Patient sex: M
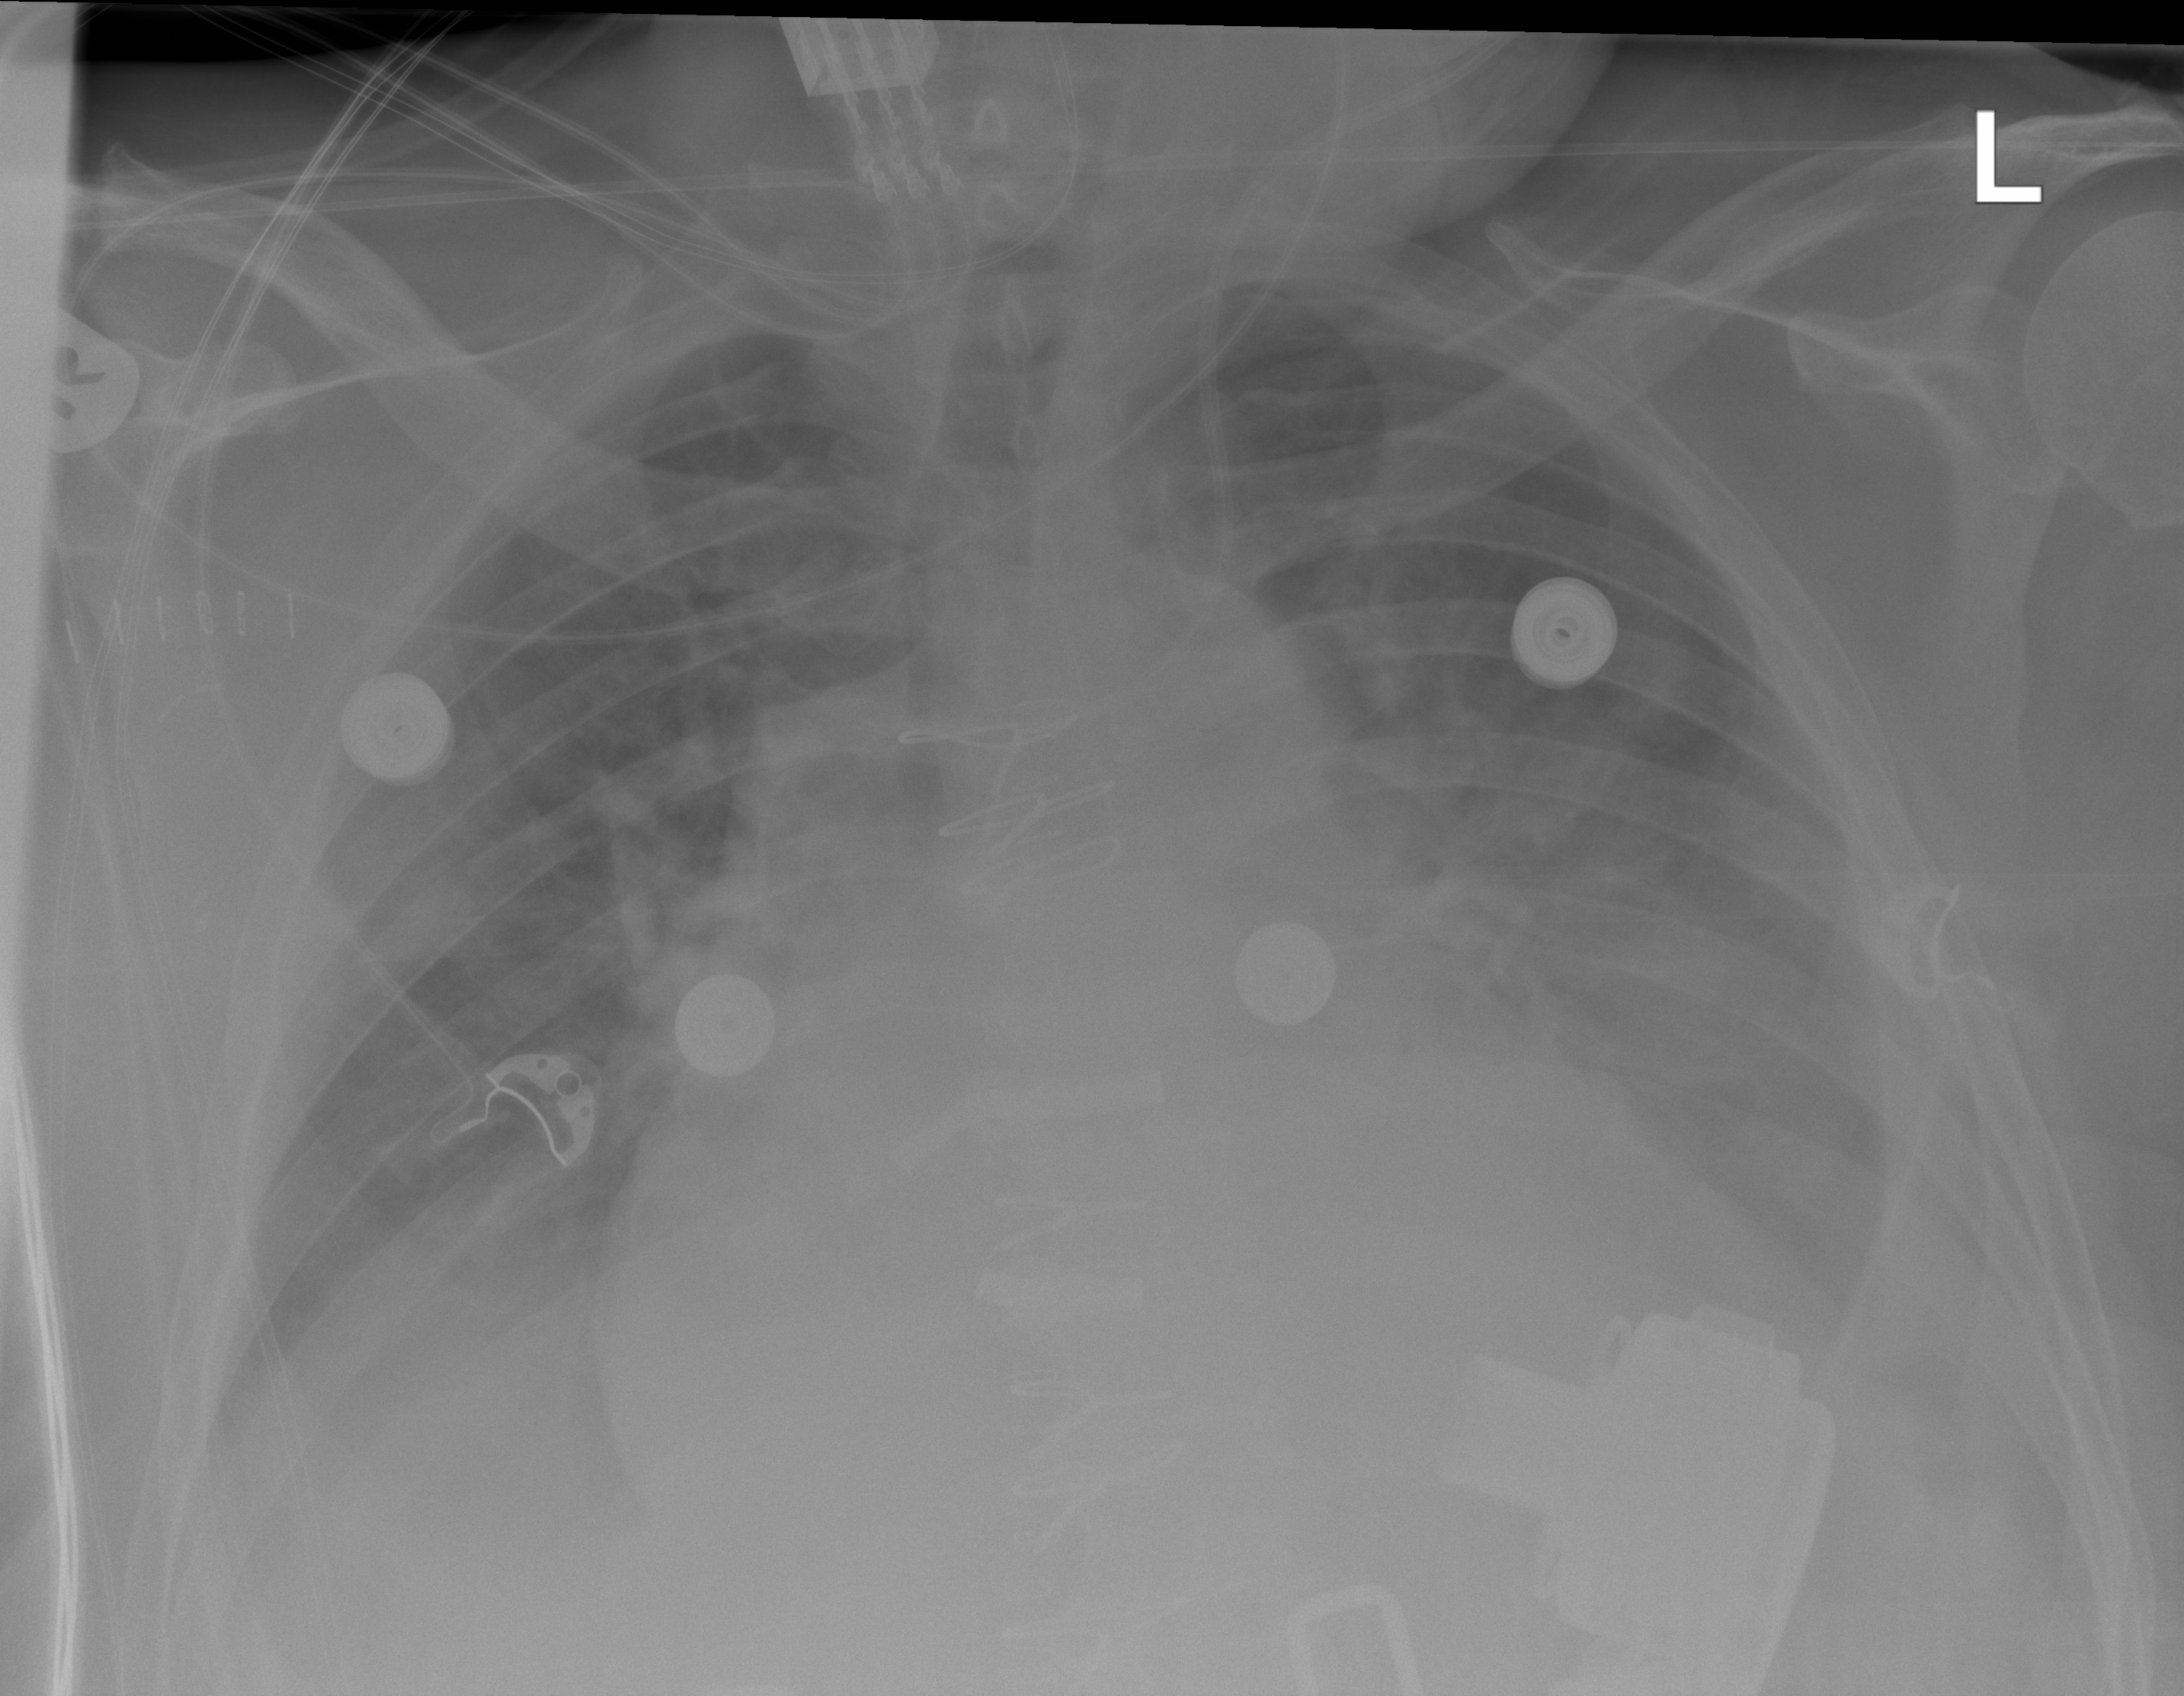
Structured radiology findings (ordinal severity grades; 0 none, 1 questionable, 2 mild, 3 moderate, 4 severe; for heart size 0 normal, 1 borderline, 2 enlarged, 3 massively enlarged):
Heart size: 2
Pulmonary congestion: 2
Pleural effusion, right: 2
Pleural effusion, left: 2
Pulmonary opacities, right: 0
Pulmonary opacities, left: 1
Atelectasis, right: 0
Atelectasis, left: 2